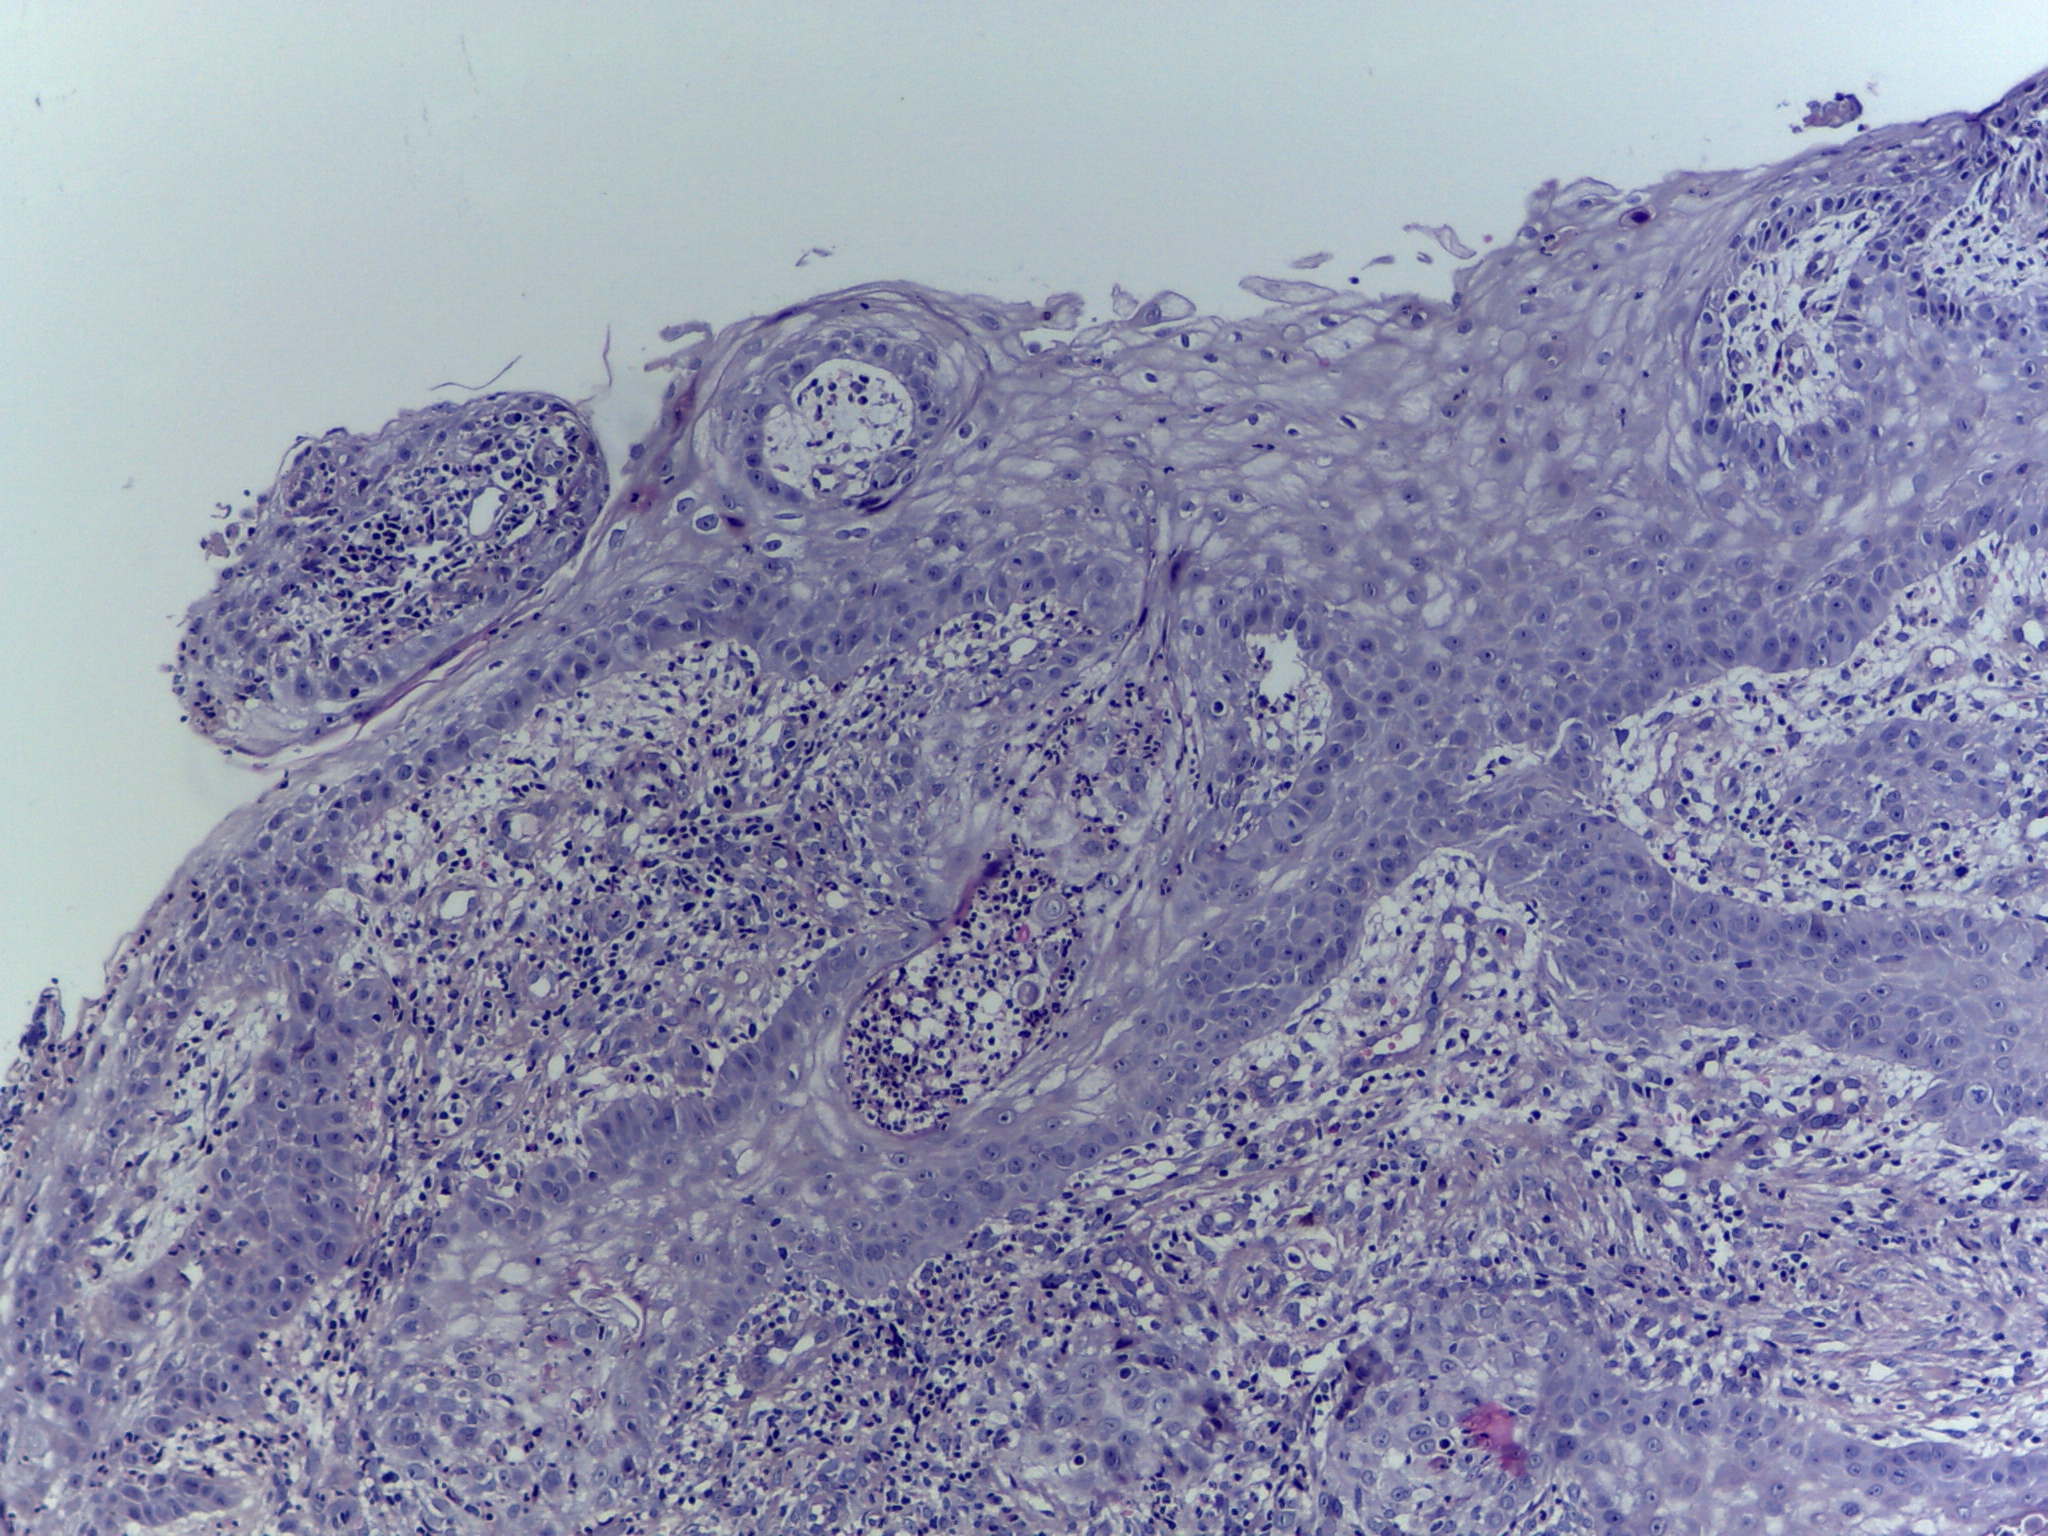
Diagnosis: OSCC